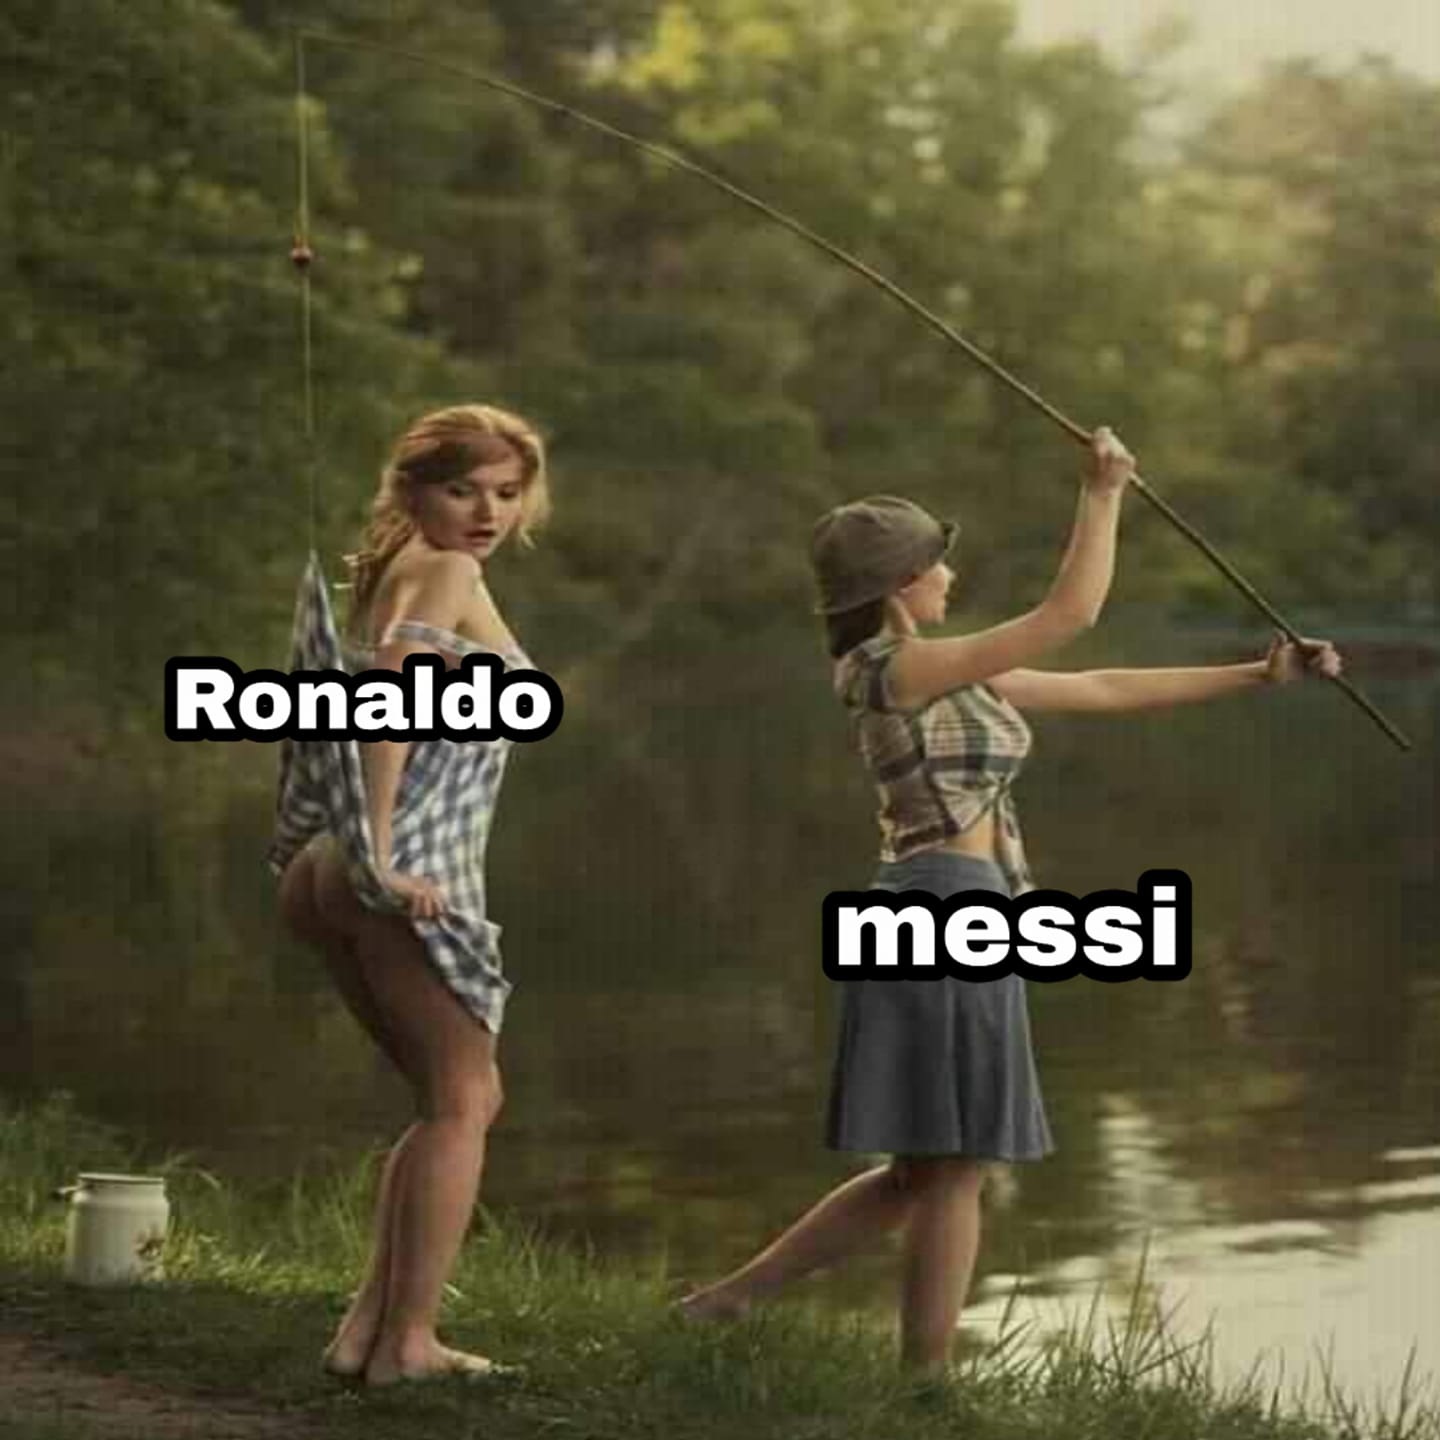
Caption: Ronaldo    messi
Label: hate